Question: I want to desing a rotary half wheel menu on android with eclipse. I have a full wheel image and I want to place it to the bottom of screen. I must place that full wheel's midpoint on the bottom of screen for obtaining half wheel menu. I have tried that code on xml

Its simulation on emulator did not satisfy me. Because the wheel image is on the center of screen. I want it to place on the bottom for my rotary half wheel menu application. I also know that I can set it with 'android:layout_marginTop="600dp"' , but I want to provide compatibility of other screen sizes on mobile phones which use android operating system.
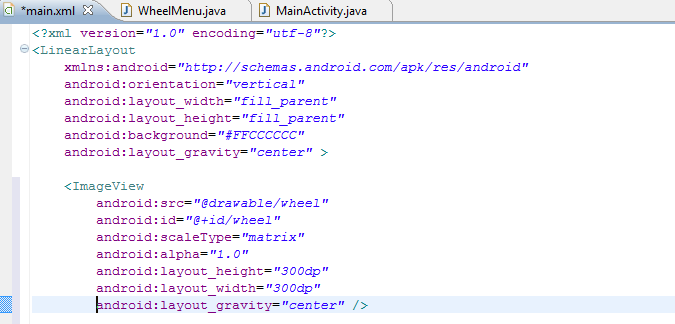
Answer: You can use 'RelativeLayout' Outside of that image and set property in image 'android:layout_alignParentBottom="true"'
like this
'''
<RelativeLayout xmlns:android="http://schemas.android.com/apk/res/android"
xmlns:tools="http://schemas.android.com/tools"
android:layout_width="match_parent"
android:layout_height="match_parent" >
<ImageView
android:id="@+id/imageView1"
android:layout_width="wrap_content"
android:layout_height="wrap_content"
android:layout_alignParentBottom="true"
android:src="@drawable/ic_launcher" />
</RelativeLayout>
'''